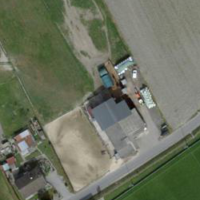
EUNIS habitat code: 52
Species observed at this site:
Lobelia erinus